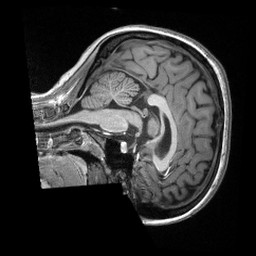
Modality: T1w
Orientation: sagittal
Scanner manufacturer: siemens
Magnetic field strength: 3 T
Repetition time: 2.3 s
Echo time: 0.00308 s